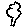
Label: tree